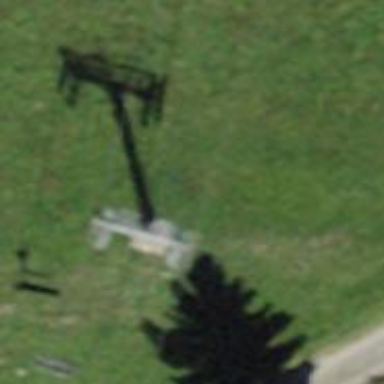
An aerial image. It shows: Pylon used for aerialway.